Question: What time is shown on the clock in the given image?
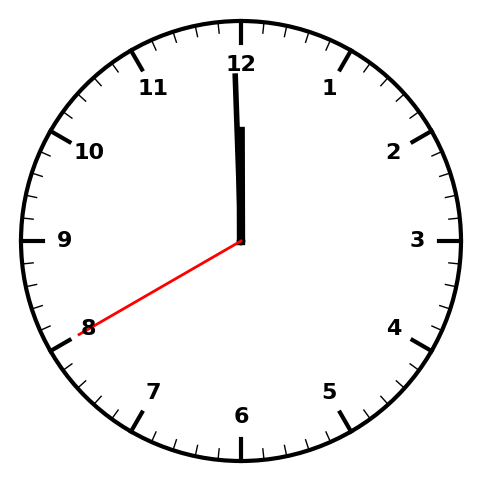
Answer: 11:59:40